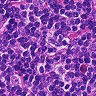
Metastatic tissue present: no